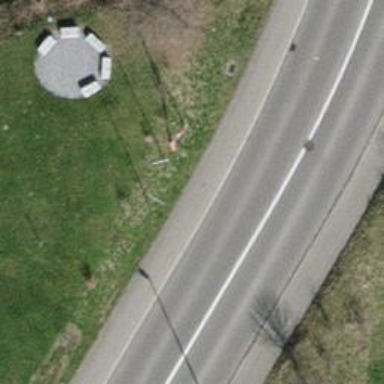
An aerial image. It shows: Flagpole which is man-made.